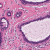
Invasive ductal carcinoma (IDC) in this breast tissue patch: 0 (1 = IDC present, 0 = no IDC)